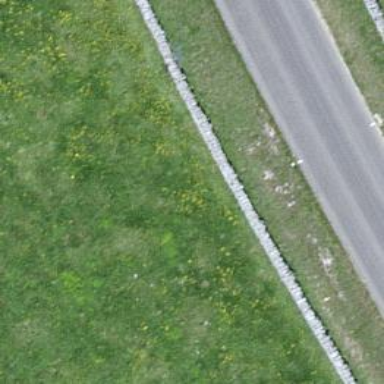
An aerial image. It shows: Dry stone wall barrier.